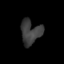
Tissue: lung
Cell type: Epithelial cells
Senescence score: 0.1628
Nuclear area (px): 471
Mean DAPI intensity: 61.119